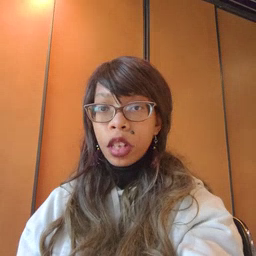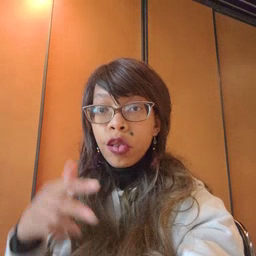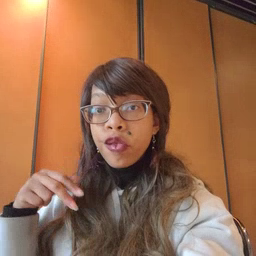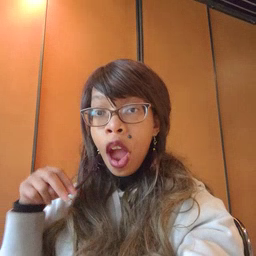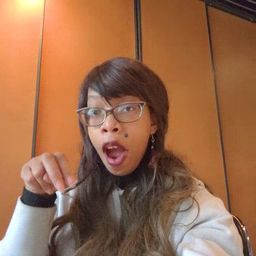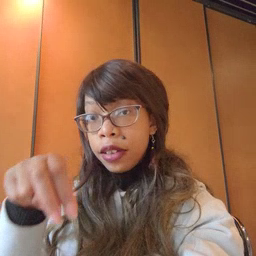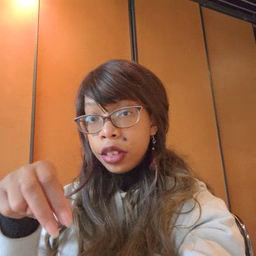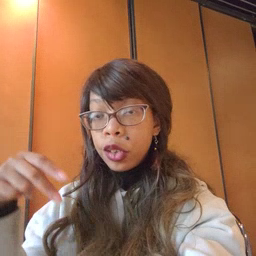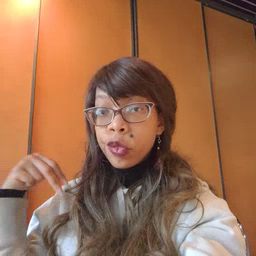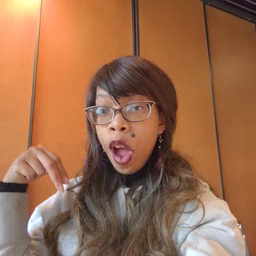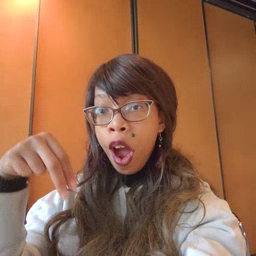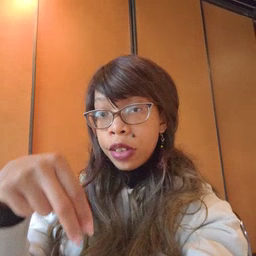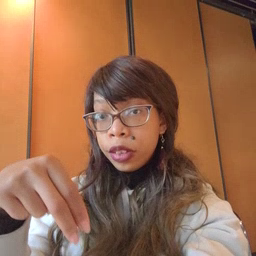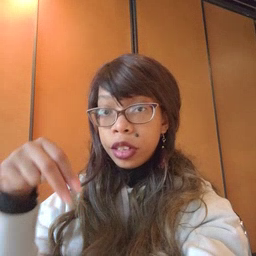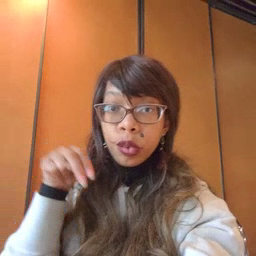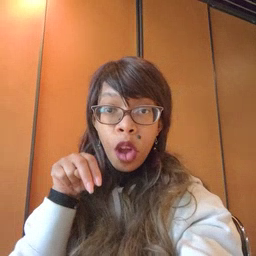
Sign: ride